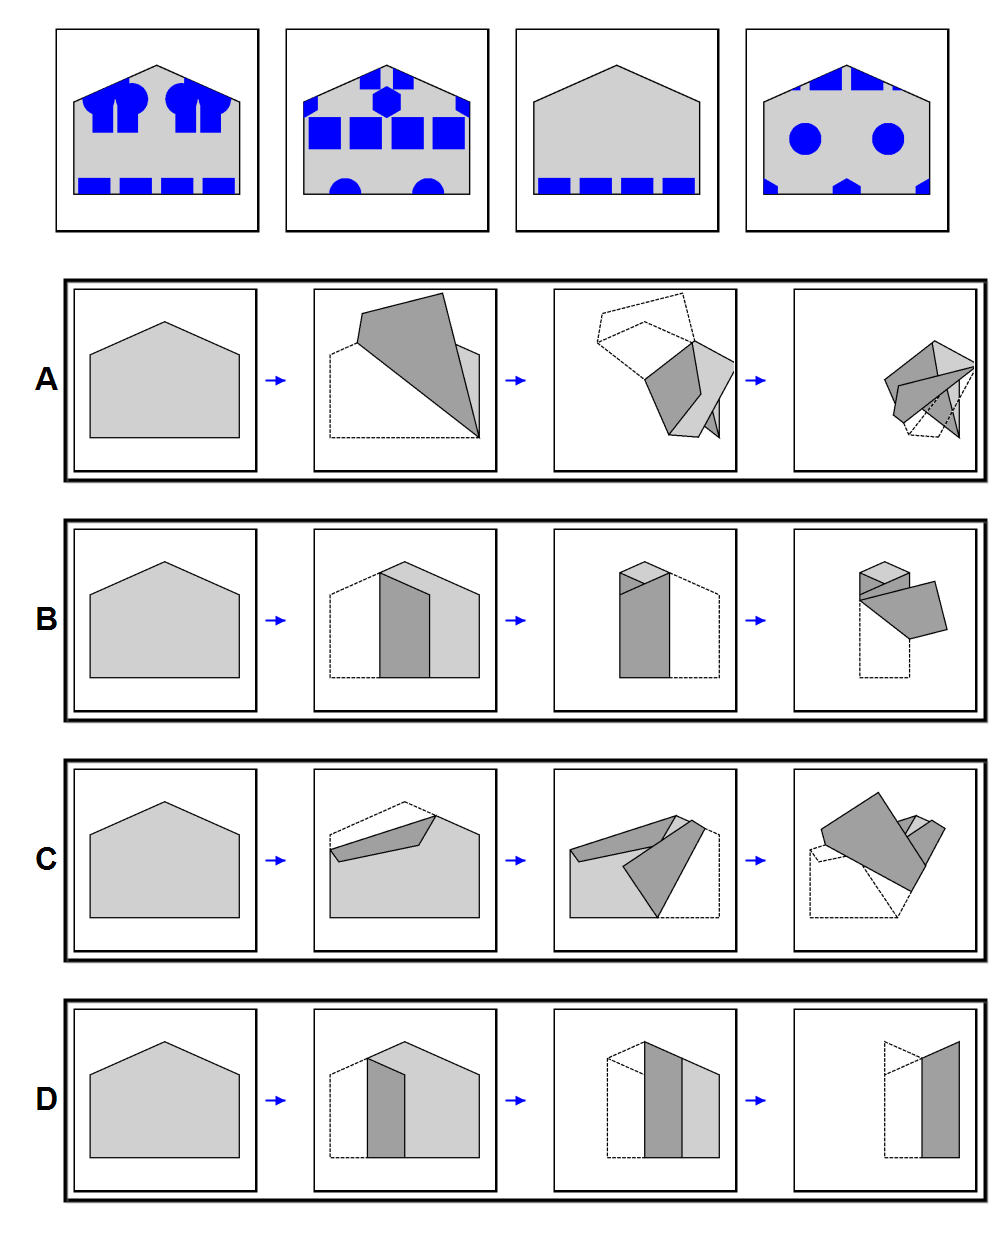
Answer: D